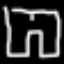
Label: pants